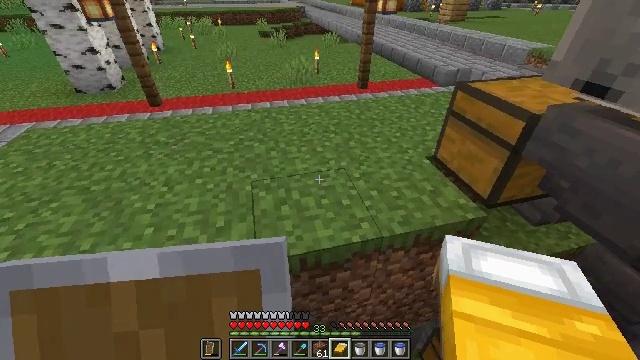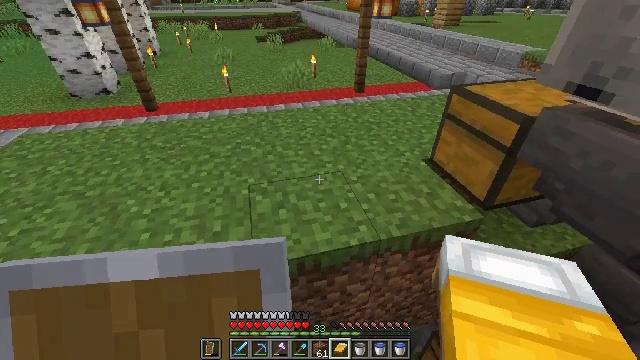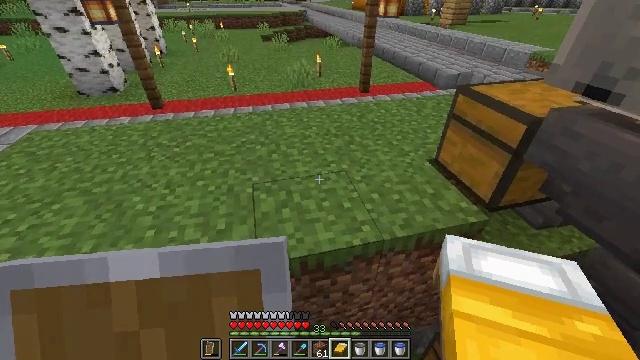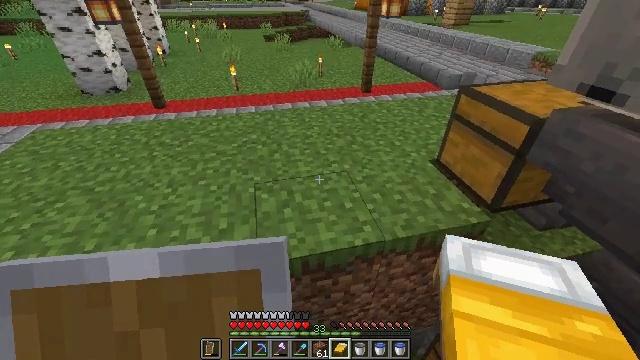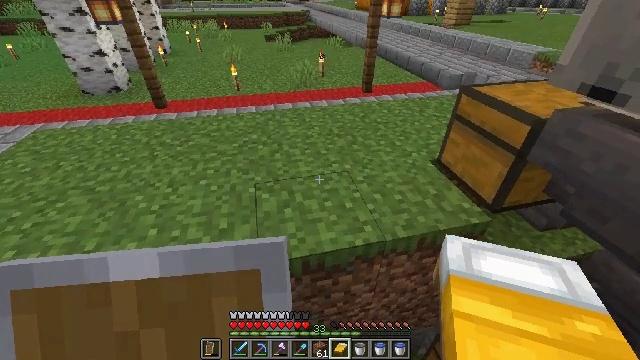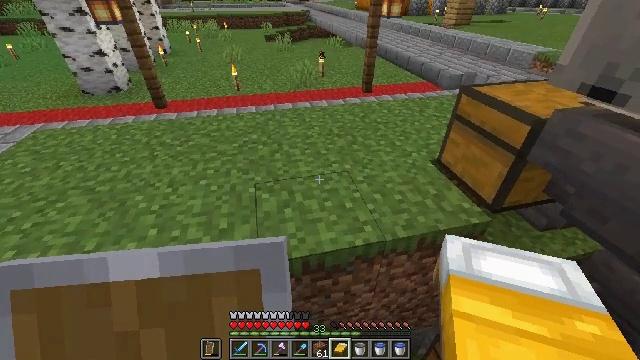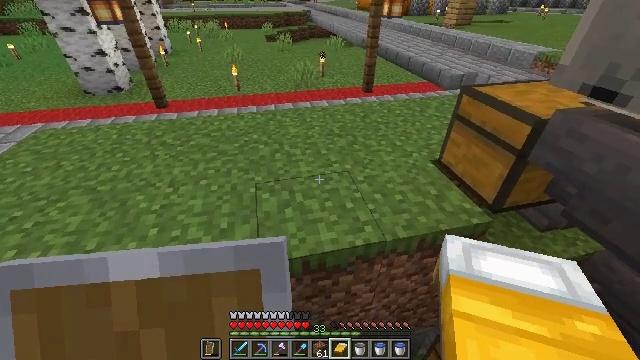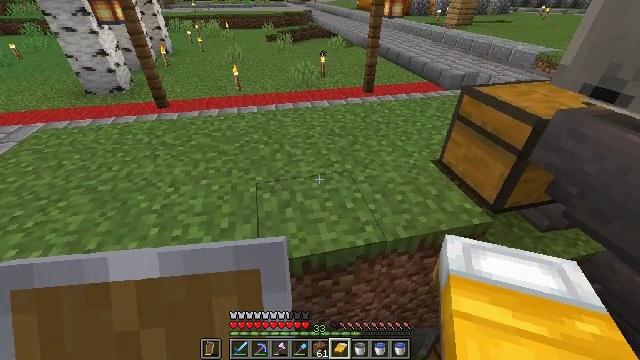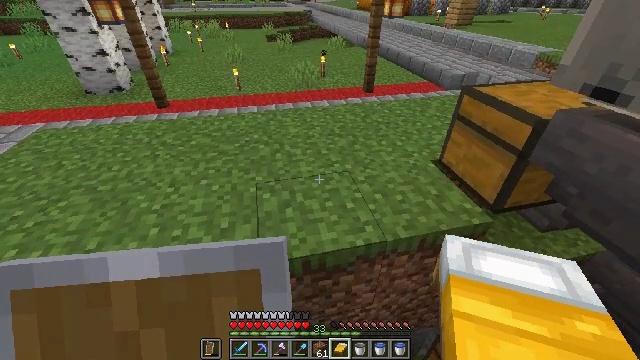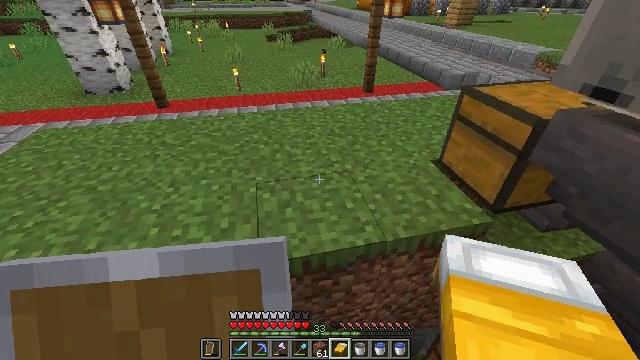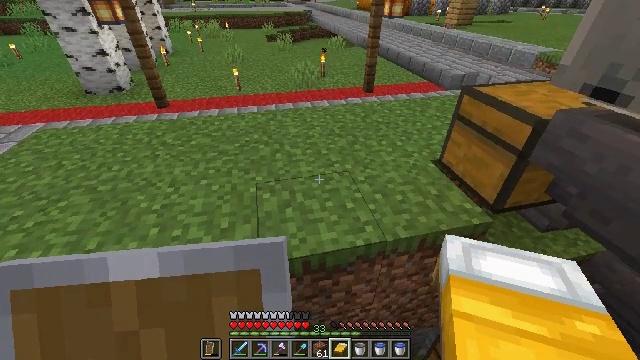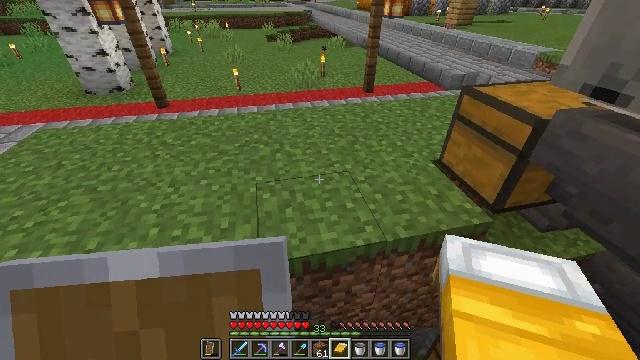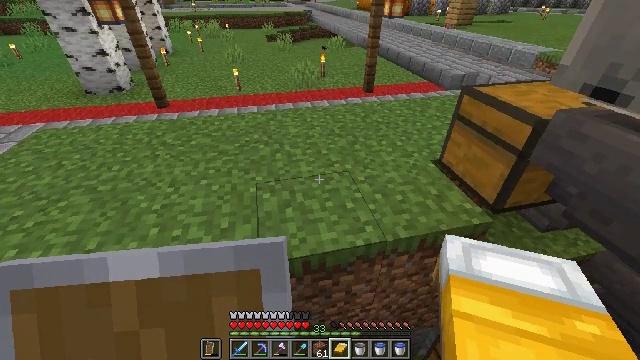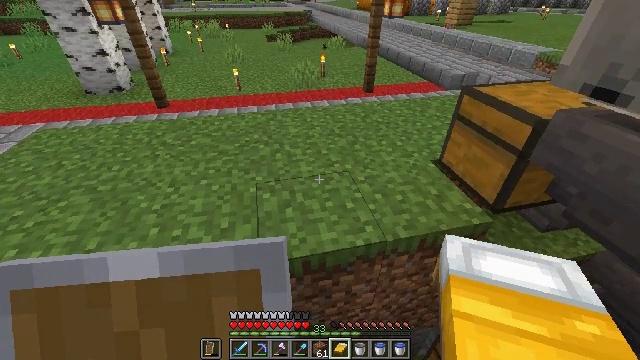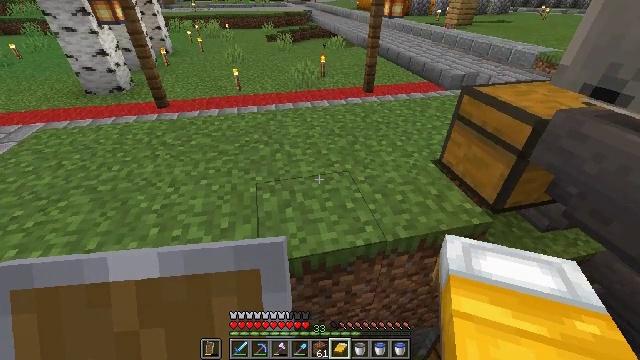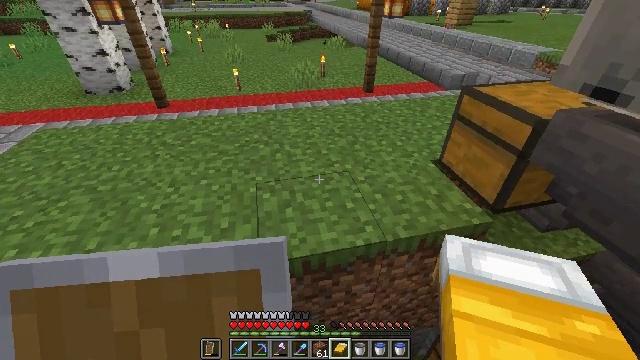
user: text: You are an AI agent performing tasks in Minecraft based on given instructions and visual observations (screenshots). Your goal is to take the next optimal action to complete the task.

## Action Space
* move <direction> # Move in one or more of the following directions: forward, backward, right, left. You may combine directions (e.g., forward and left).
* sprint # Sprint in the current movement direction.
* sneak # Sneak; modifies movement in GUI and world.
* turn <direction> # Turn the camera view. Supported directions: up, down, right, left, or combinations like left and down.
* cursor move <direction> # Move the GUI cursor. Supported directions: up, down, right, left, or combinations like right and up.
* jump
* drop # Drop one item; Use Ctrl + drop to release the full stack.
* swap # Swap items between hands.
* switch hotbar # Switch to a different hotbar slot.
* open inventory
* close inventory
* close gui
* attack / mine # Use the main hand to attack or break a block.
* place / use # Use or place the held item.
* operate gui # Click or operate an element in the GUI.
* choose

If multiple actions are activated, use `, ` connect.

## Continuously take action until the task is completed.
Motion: motion action
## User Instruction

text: Convert a red tulip into red dye in crafting.
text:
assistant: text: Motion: no_op
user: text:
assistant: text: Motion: turn left
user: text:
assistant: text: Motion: no_op
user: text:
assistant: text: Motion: no_op
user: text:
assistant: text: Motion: no_op
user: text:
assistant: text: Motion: no_op
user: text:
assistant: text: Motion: no_op
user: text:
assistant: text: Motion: no_op
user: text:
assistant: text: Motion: no_op
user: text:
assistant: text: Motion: no_op
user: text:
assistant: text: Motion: no_op
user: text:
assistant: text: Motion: no_op
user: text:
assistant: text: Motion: no_op
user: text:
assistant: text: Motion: no_op
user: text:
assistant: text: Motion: no_op
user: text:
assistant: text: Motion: no_op
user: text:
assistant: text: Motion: no_op
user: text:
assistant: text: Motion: no_op
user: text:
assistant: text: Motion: no_op
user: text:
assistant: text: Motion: no_op
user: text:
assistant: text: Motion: turn left and up
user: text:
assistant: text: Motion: turn left and up
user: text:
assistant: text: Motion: turn left and up
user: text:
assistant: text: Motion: move forward, turn left and up
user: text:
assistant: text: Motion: move forward
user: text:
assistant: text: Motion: turn left
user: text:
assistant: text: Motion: turn left
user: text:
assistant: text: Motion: move forward, turn left
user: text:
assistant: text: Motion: move forward, turn left
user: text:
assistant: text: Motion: move forward, turn left